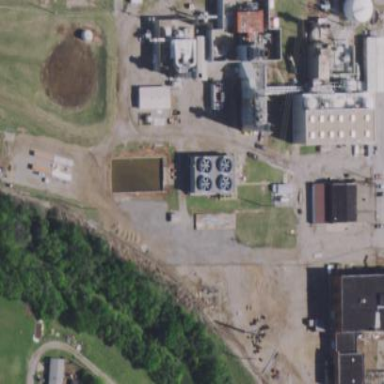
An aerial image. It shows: Power plant.